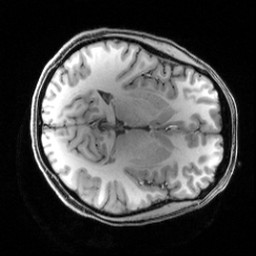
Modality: T1w
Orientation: axial
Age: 24
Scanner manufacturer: siemens
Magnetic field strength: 3 T
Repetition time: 2.5 s
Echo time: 0.00444 s